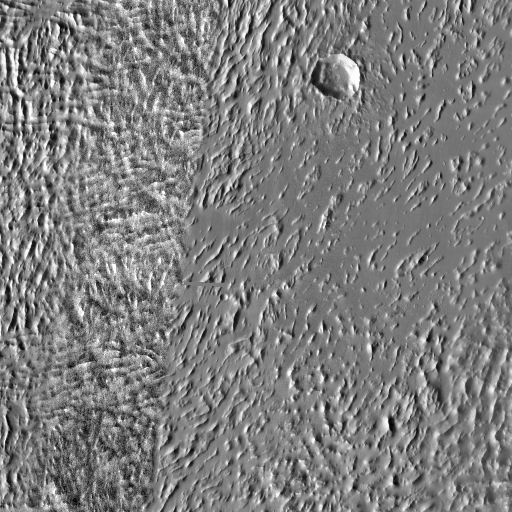
Crater classes present: Background, Other